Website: walmart
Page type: payment
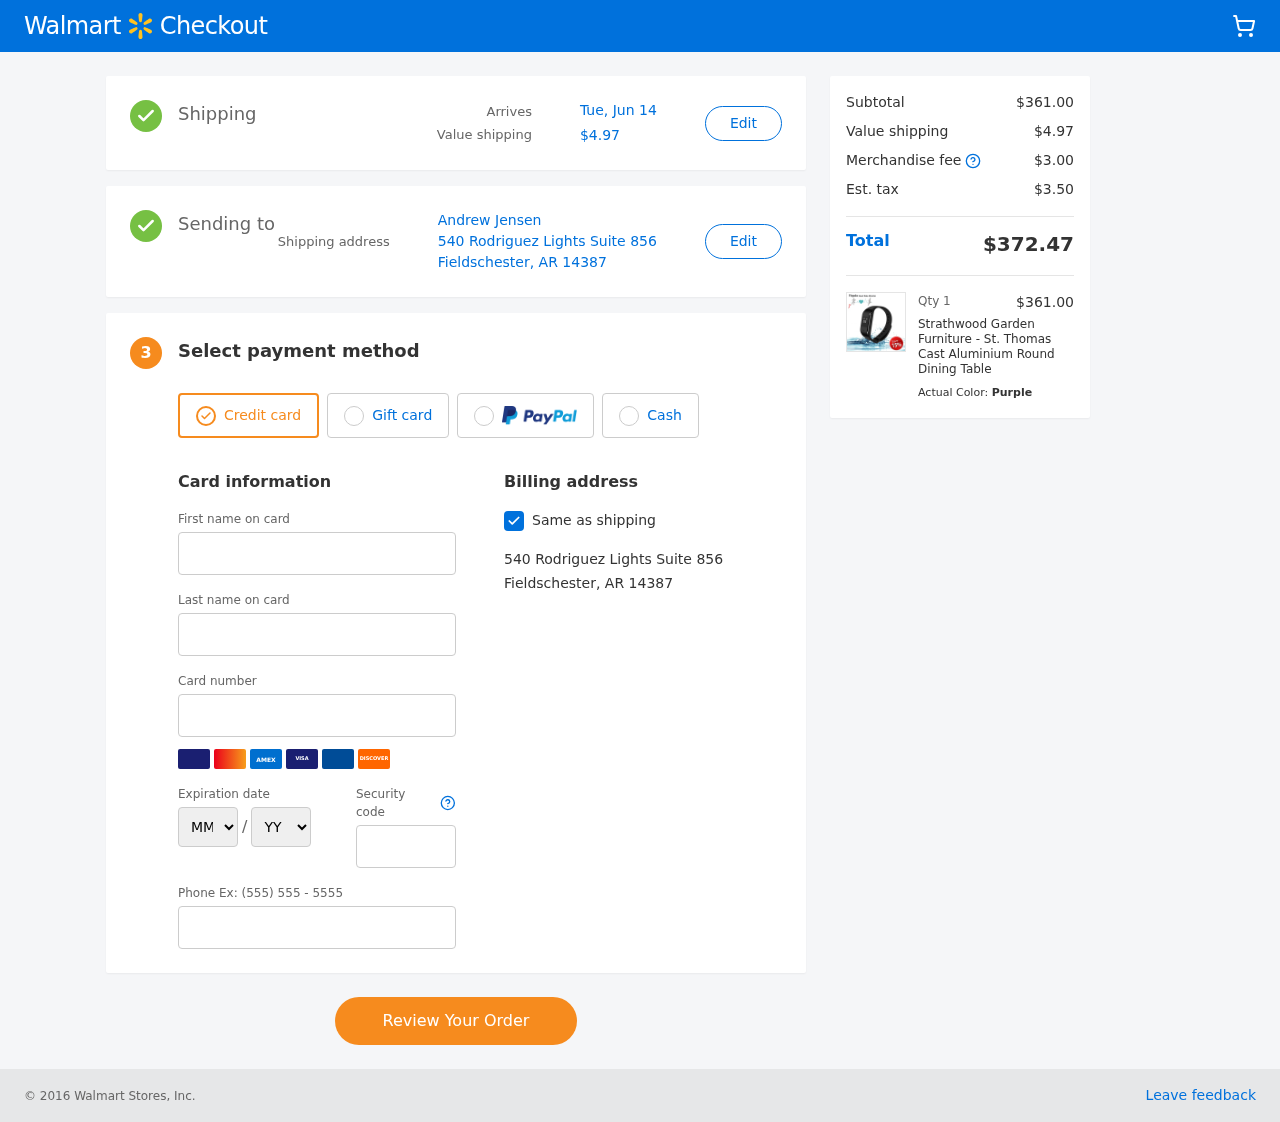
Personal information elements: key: PII_CARD_EXPIRY_MONTH
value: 02
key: PII_CARD_EXPIRY_YEAR
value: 27
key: PII_CITY_STATE_ZIP
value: Fieldschester, AR 14387
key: PII_FULLNAME
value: Andrew Jensen
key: PII_STREET
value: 540 Rodriguez Lights Suite 856
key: PII_FIRSTNAME
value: Andrew
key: PII_LASTNAME
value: Jensen
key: PII_CARD_NUMBER
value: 6011 1400 2575 7756
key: PII_CARD_CVV
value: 354
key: PII_PHONE
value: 9195297371
Product elements: key: PRODUCT1_NAME
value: Strathwood Garden Furniture - St. Thomas Cast Aluminium Round Dining Table
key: PRODUCT1_PRICE
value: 361
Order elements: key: ORDER_DELIVERY_DATE
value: Tue, Jun 14
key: ORDER_SHIPPING_COST
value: $4.97
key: ORDER_SUBTOTAL
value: $361.00
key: ORDER_MERCHANDISE_FEE
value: $3.00
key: ORDER_TAX
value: $3.50
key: ORDER_TOTAL
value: $372.47
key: ORDER_NUM_ITEMS
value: Qty 1